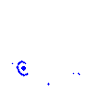
Particle: proton